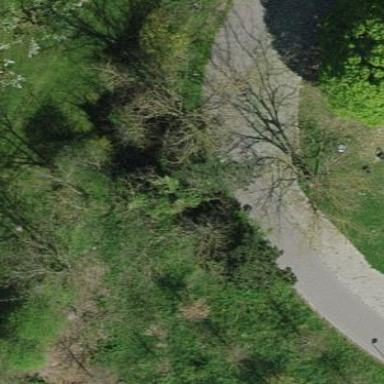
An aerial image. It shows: Forest with mixed types of leaves.